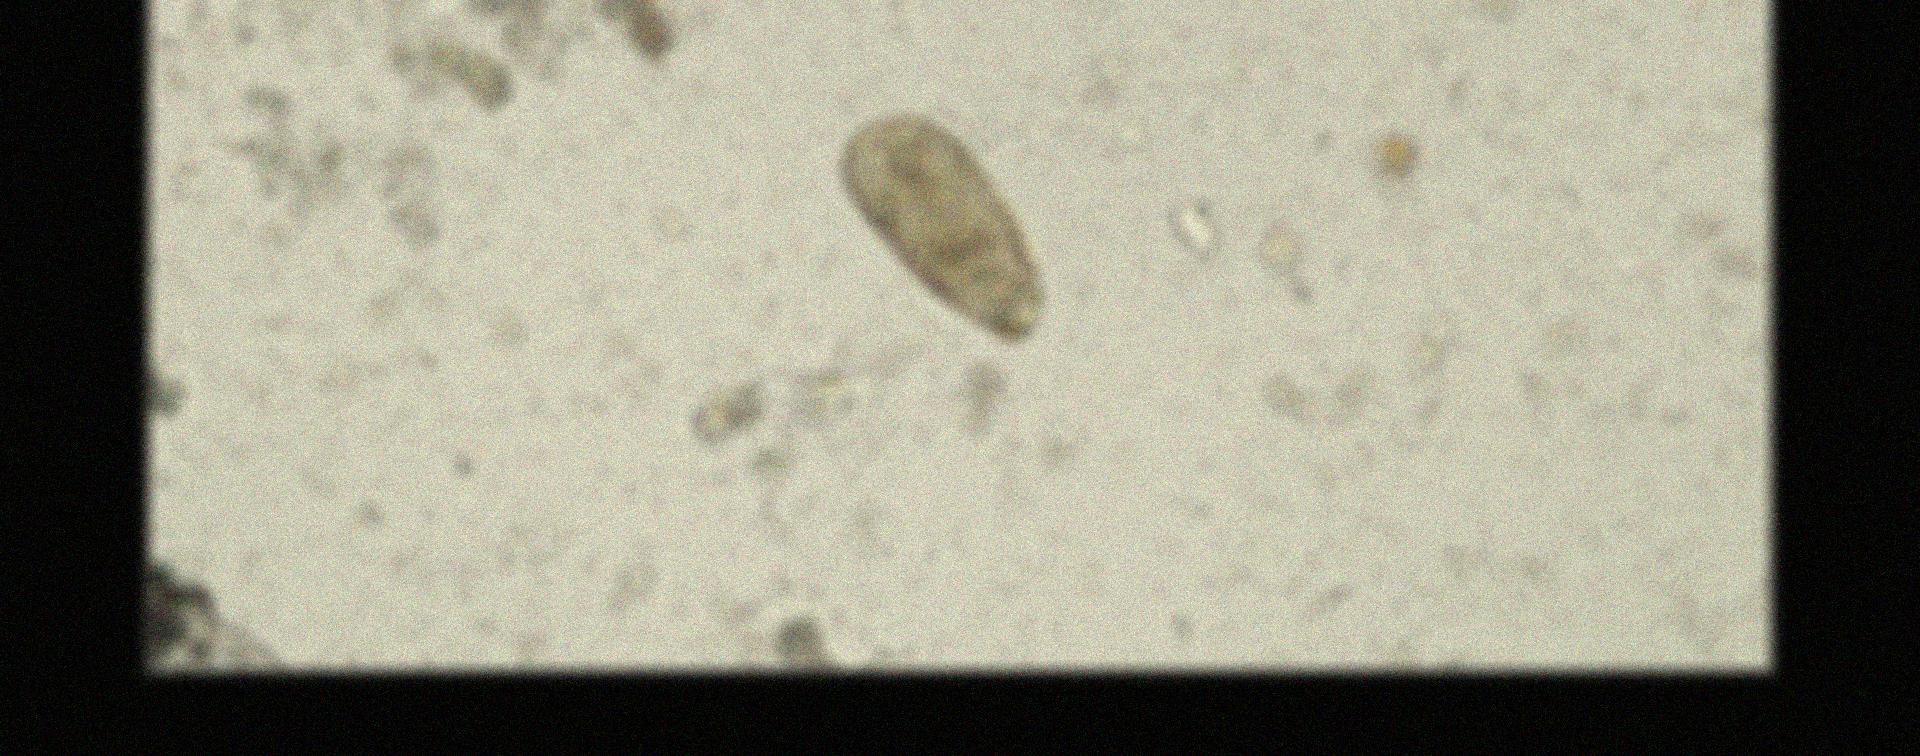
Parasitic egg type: Paragonimus spp